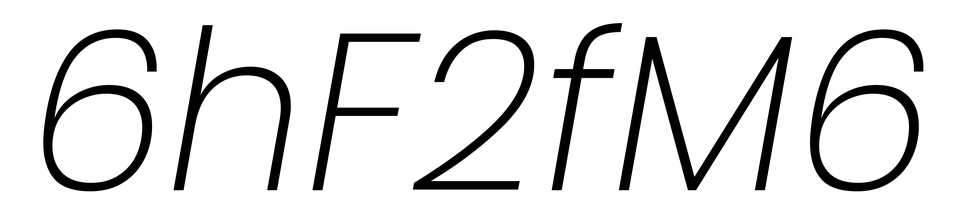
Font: Poppins-ExtraLightItalic